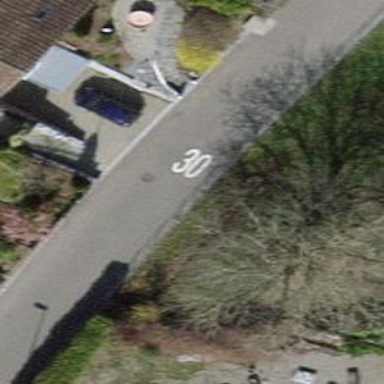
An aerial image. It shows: Residential road with asphalt surface.